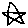
Label: star